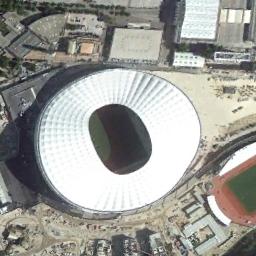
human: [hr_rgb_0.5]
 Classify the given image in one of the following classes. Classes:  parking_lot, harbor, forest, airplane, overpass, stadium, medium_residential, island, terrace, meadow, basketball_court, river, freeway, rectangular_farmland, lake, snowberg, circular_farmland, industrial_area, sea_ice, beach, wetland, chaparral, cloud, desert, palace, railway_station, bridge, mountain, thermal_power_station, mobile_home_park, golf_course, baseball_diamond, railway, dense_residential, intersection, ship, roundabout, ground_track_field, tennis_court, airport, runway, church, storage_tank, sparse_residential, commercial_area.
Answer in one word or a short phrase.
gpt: stadium